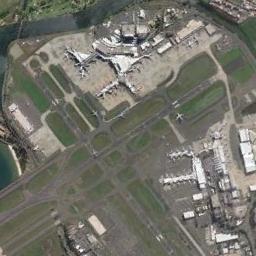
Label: airport